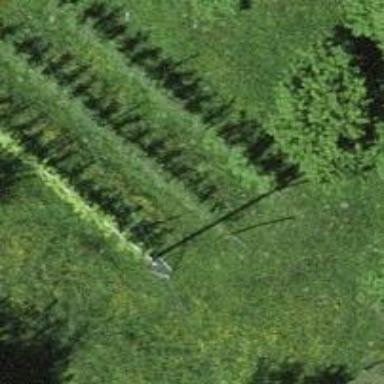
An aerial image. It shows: Power pole.